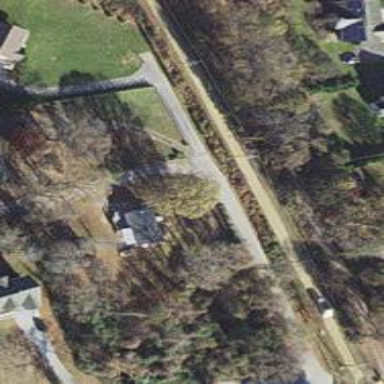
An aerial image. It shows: Driveway.